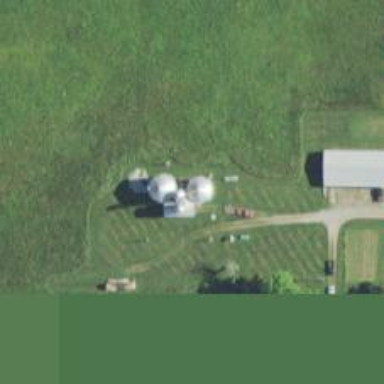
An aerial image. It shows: Silo.